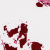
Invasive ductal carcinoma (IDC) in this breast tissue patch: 0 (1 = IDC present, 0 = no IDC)